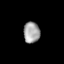
Tissue: lung
Cell type: Others
Senescence score: 0.2377
Nuclear area (px): 335
Mean DAPI intensity: 162.764